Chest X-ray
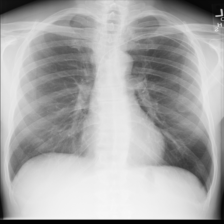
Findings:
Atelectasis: negative
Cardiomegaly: negative
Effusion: negative
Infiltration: negative
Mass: negative
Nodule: negative
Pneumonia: negative
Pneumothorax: negative
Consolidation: negative
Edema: negative
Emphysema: negative
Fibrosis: negative
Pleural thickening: negative
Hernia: negative